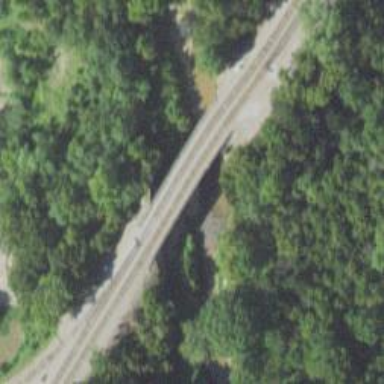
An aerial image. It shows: Railway bridge.